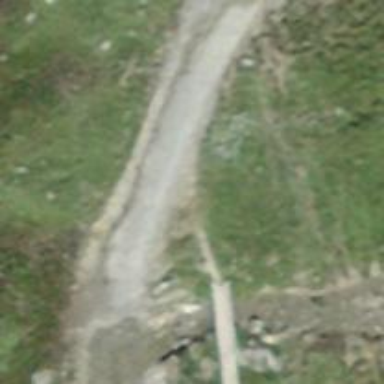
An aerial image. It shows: Path.